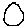
Label: circle